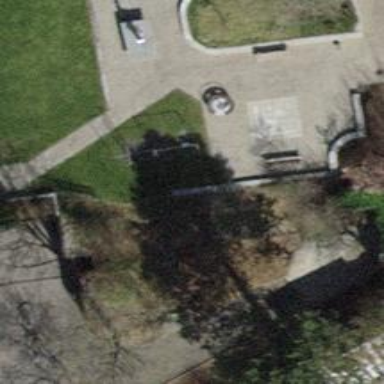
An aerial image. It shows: Playground with swings.